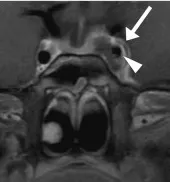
Coronal view T1 DIXON FS post gadolinium, slice thickness 3 mm. Arrow: Cavernous sinus, Triangle: Pars cavernosa of the internal carotid artery. Initial MRI: Thrombosis of the cavernous sinus and involvement of the internal carotid artery with hyperemia of the vasa vasorum (A).
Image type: radiology (mri)